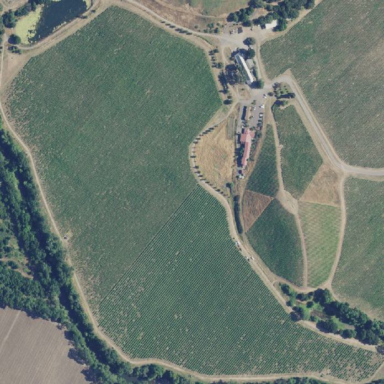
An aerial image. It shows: Vineyard growing grapes.